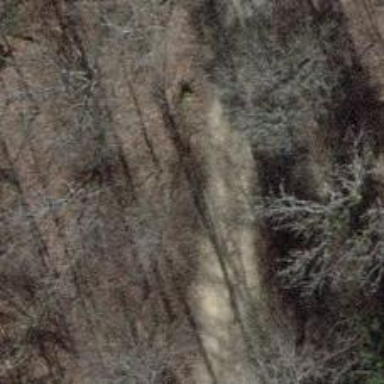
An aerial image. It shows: Gravel track with Grade 3 quality.